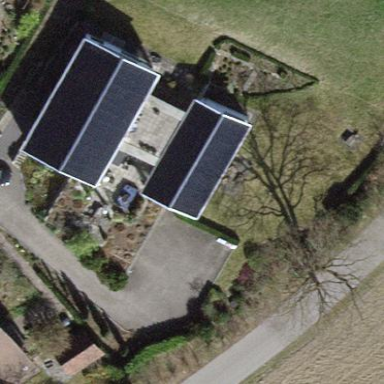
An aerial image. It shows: Building with tiled roof.